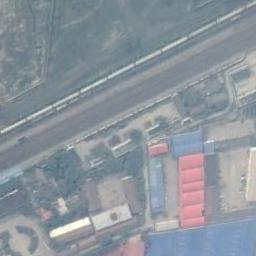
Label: railway